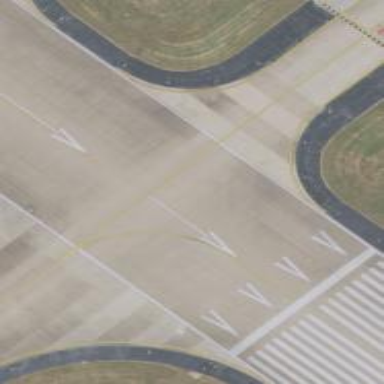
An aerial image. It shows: Displaced threshold runway at the airport.